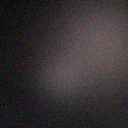
Screen state: off